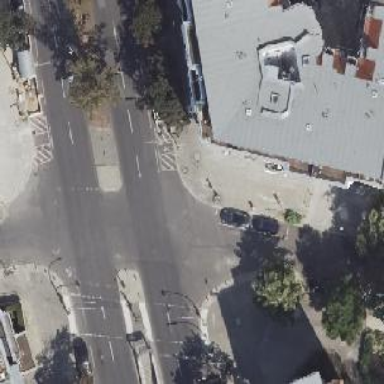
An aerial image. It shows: Footway crossing with traffic signals.